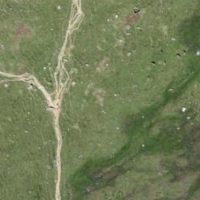
EUNIS habitat code: 26
Species observed at this site:
Zygaena exulans